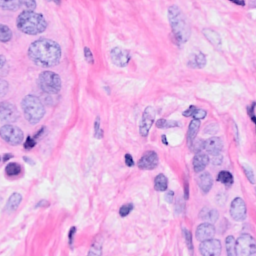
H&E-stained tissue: Breast